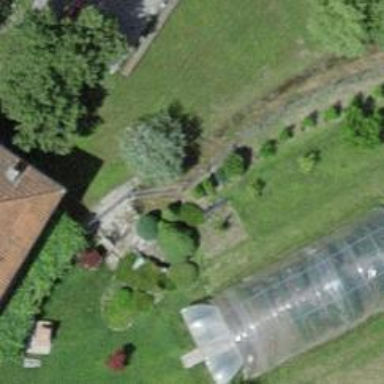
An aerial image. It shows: Greenhouse.